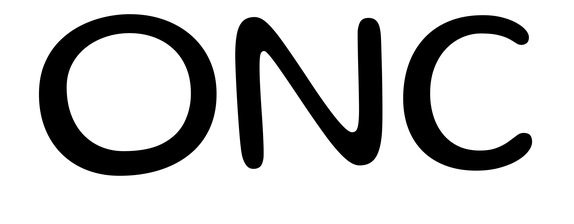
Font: Gluten_Light